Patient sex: F
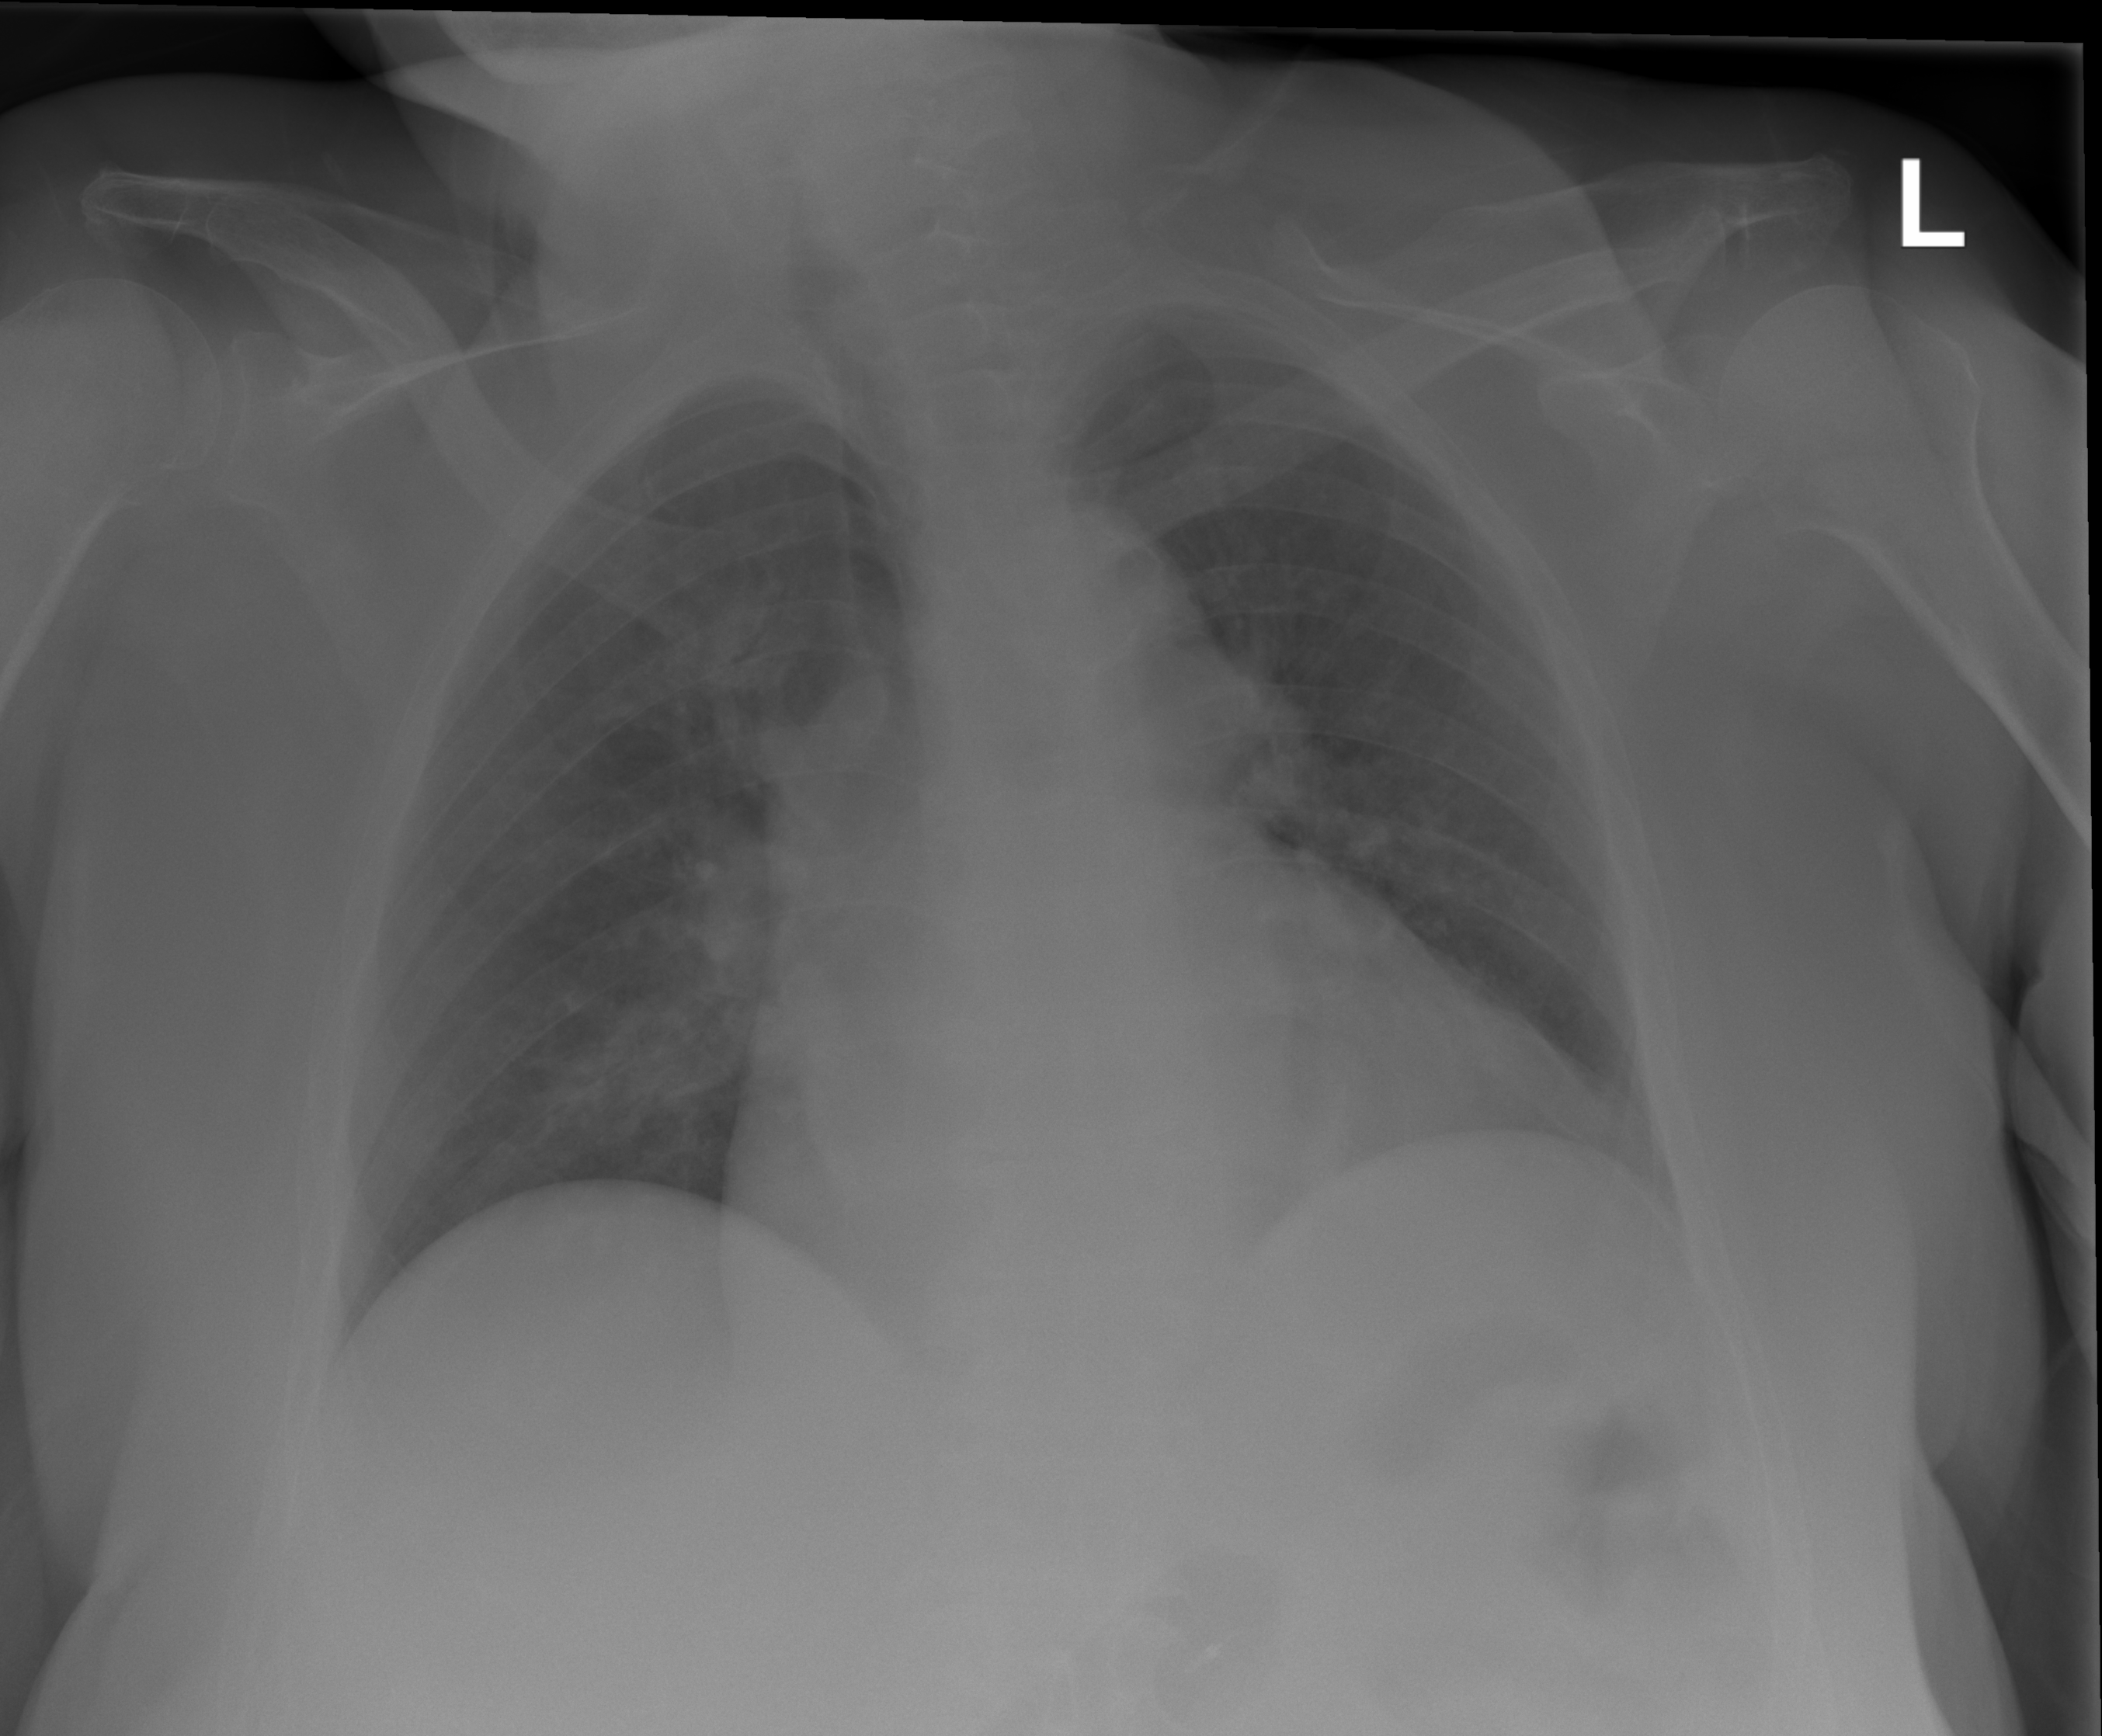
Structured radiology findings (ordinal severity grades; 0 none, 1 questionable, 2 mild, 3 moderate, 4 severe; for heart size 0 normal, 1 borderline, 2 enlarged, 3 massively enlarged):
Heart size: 3
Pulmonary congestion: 1
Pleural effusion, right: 0
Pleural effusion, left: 0
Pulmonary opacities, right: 0
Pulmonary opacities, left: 0
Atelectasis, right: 1
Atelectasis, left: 1